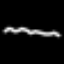
Label: squiggle